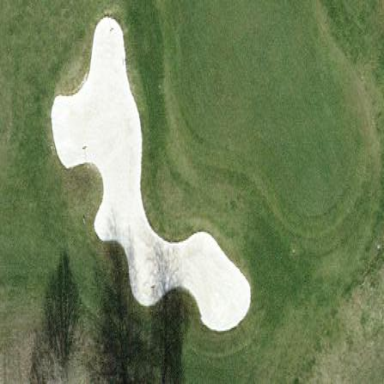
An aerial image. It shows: Sandy area is golf bunker.